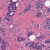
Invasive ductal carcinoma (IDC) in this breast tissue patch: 1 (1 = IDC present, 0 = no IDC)